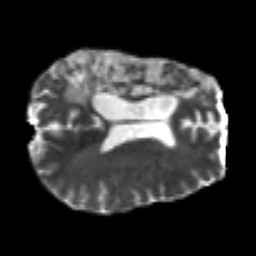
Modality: T2w
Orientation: axial
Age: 34
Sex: male
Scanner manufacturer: siemens
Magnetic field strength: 3 T
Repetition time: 7.3 s
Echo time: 0.087 s